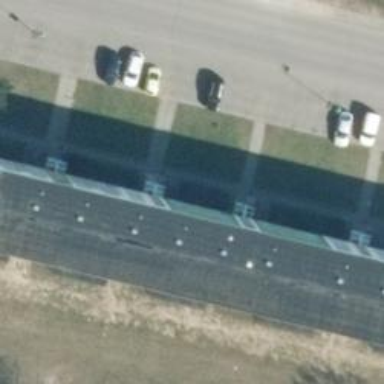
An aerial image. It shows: Asphalt footway.